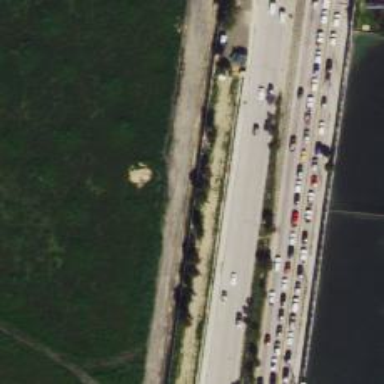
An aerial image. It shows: Trunk highway.